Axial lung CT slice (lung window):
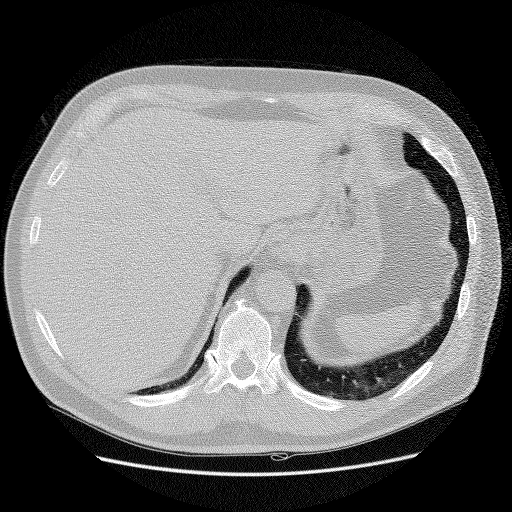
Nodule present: no